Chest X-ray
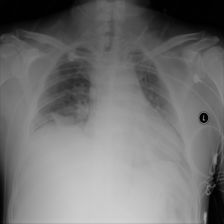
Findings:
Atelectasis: positive
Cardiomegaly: negative
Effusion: negative
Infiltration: negative
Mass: negative
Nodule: negative
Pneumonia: negative
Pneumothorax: negative
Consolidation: negative
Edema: negative
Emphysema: negative
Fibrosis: negative
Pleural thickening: negative
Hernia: negative